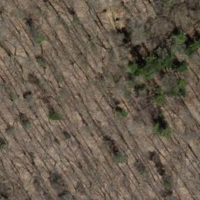
EUNIS habitat code: 41
Species observed at this site:
Neottia nidus-avis